Field crop: tomato
Growth stage: 1
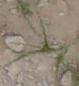
Species: cyperus